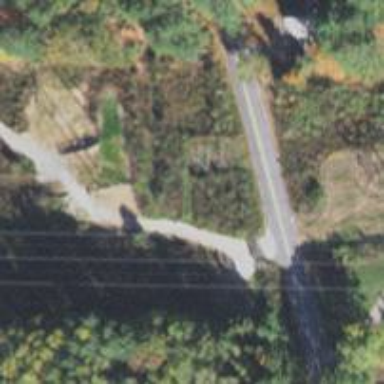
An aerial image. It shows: Track road.